Interaction volume radius: 10 \u00c5
Interaction volume height: 10 \u00c5
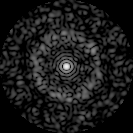
Disorder parameter: 0.8178